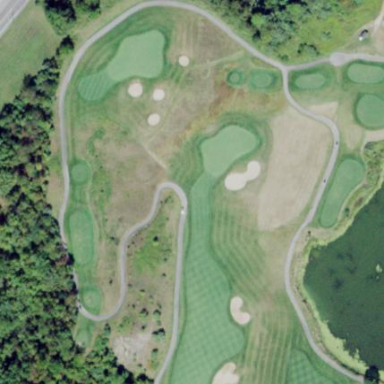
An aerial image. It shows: Area with grass used as rough in golf course.